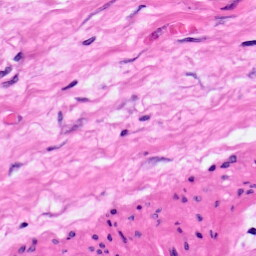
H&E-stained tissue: Pancreatic